Field crop: tomato
Growth stage: 1
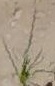
Species: cyperus